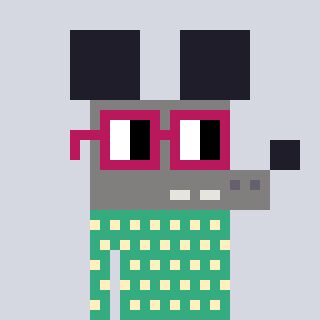
a pixel art character with square dark red glasses, a mouse-shaped head and a teal-colored body on a cool background